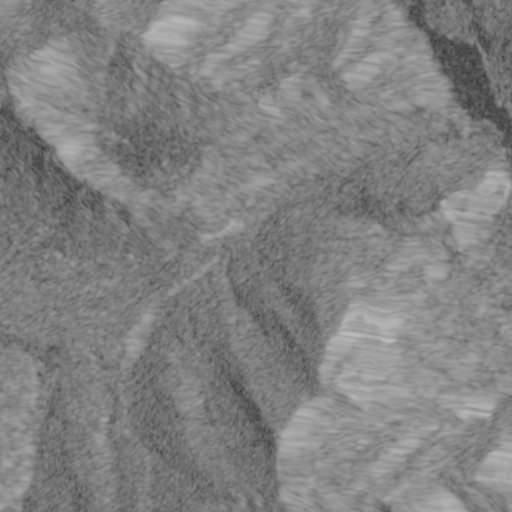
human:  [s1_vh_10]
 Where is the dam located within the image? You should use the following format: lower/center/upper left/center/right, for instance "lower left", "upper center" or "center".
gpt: The dam is located in the upper right of the image.
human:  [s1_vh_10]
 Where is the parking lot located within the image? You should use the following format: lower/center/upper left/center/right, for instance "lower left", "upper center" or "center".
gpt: The parking lot is located in the upper right of the image.
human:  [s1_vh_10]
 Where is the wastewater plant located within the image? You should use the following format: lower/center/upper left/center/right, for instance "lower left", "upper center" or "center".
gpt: The wastewater plant is located in the center left of the image.
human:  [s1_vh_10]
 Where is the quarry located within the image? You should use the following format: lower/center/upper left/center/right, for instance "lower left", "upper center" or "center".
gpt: There is no quarry in the image.

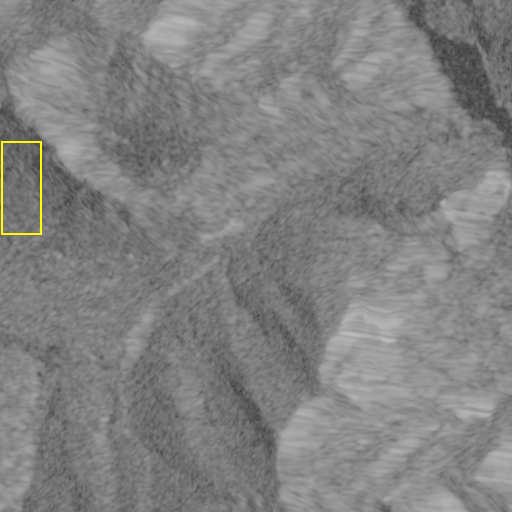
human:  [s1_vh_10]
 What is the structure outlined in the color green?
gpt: There is no green outline.
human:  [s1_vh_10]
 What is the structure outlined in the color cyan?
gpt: There is no structure outlined in cyan.